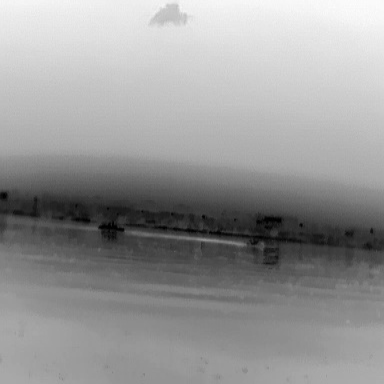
There are two objects shown in the infrared image, including a warship, and a canoe.